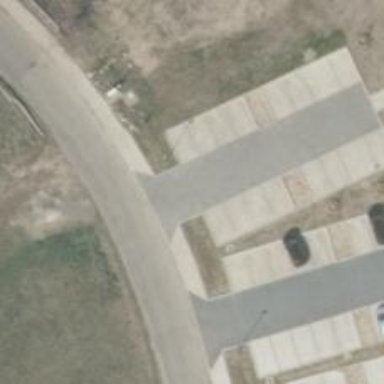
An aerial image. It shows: Asphalt parking aisle designated as service road.